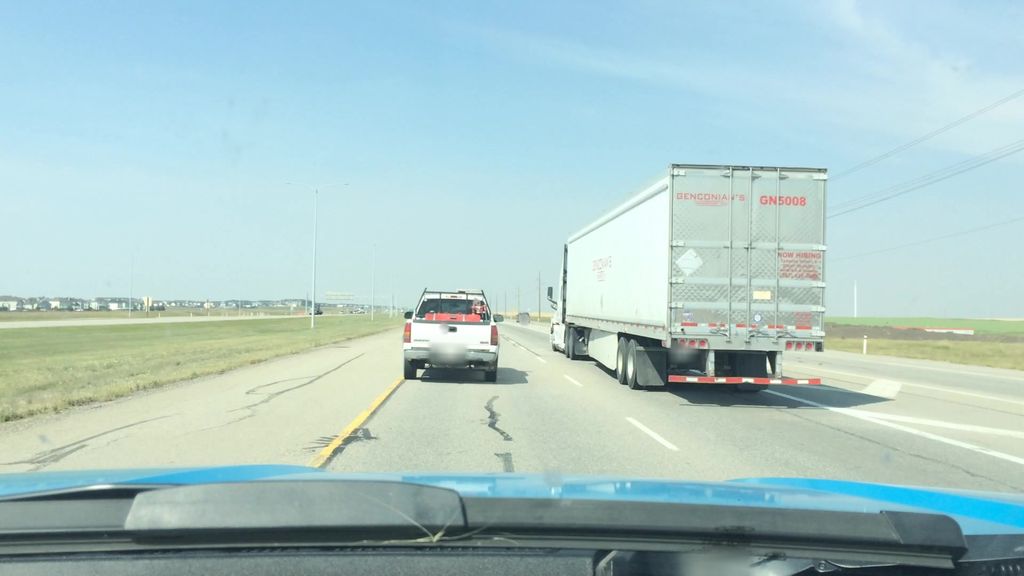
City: calgary